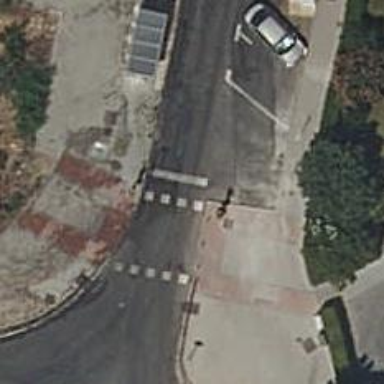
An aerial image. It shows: Crossing with traffic signals.